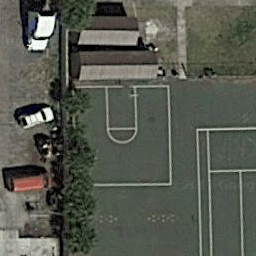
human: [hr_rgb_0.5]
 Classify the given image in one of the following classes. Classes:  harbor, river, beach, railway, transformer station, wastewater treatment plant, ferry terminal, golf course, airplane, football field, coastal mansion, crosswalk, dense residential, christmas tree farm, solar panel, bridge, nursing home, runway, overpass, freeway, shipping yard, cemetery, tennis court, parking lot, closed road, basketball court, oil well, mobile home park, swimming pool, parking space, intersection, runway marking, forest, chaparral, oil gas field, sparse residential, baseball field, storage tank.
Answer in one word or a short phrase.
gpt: basketball court